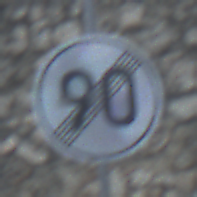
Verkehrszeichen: EndeGeschwindigkeit90
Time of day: MorningAfternoon
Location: Outdoor (Suburban)
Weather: PartlyCloudy
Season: NotSpecified
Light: Natural